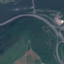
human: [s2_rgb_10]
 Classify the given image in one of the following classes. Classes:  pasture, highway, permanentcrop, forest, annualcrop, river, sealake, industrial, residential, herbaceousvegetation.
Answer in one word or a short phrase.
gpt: Highway